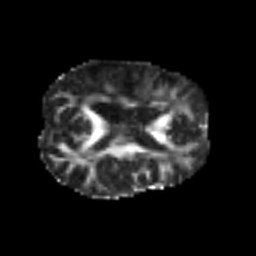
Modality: FA
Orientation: axial
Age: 44
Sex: female
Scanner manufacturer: siemens
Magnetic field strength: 3 T
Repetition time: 6.1 s
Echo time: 0.101 s